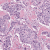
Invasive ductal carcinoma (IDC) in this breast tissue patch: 1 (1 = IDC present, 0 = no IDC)